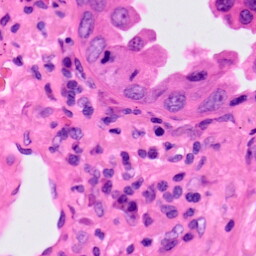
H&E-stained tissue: Lung